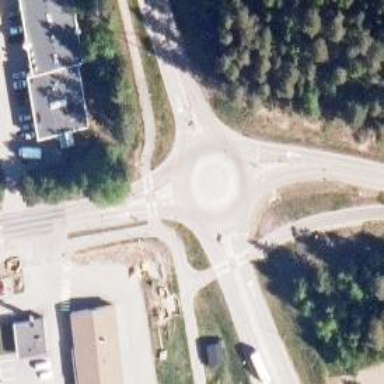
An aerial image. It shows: Tertiary road with asphalt surface leading to roundabout junction.